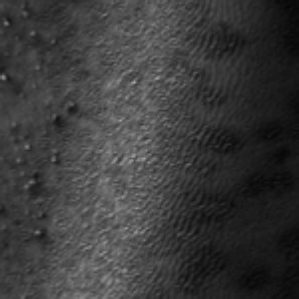
Label: frost